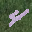
Label: 4